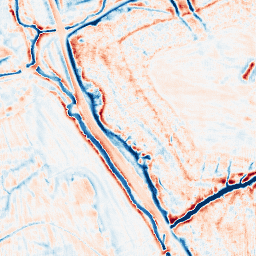
Category: edge_preserving
Decomposition family: bilateral
Decomposition parameters: d: 15
sigma_color: 150
sigma_space: 75
Upsampling method: fft_zeropad
Upsampling parameters: scale: 4
Upsampling scale: 4